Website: walmart
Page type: billing-address
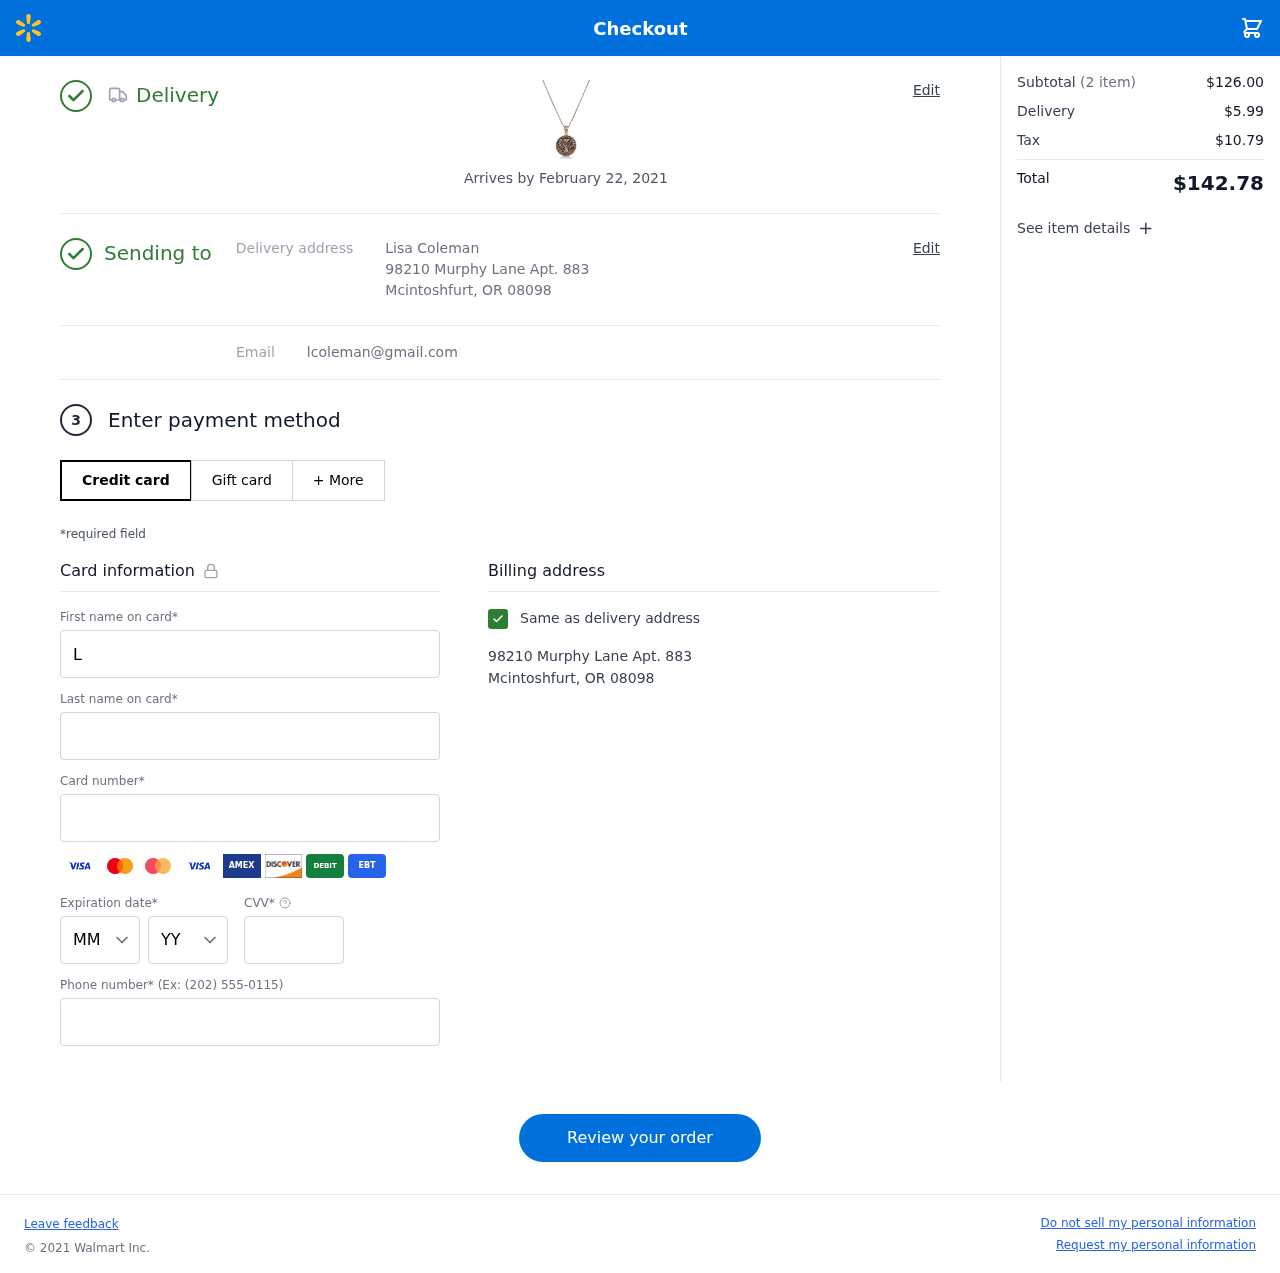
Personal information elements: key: PII_CARD_CVV
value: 1624
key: PII_CARD_EXPIRY_MONTH
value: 02
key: PII_CARD_EXPIRY_YEAR
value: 26
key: PII_CARD_NUMBER
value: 3761 8580 2989 892
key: PII_EMAIL
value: lcoleman@gmail.com
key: PII_FIRSTNAME
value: Lisa
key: PII_FULLNAME
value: Lisa Coleman
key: PII_LASTNAME
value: Coleman
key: PII_PHONE
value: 8016372895
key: PII_STREET
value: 98210 Murphy Lane Apt. 883
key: PII_CITY_STATE_ZIP
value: Mcintoshfurt, OR 08098
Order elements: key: ORDER_DELIVERY_DATE
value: Arrives by February 22, 2021
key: ORDER_NUM_ITEMS
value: (2 item)
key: ORDER_SUBTOTAL
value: $126.00
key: ORDER_SHIPPING_COST
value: $5.99
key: ORDER_TAX
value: $10.79
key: ORDER_TOTAL
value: $142.78